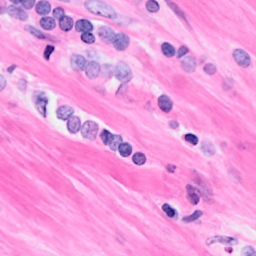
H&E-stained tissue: Breast